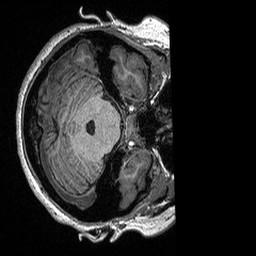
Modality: T1w
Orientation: axial
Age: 39
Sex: female
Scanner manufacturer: siemens
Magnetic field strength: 3 T
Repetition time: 2.3 s
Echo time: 0.00298 s